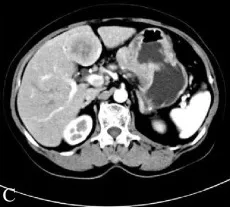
(C) Computed tomography (CT) of the upper abdomen showed thickening of the gastric wall in the cardia and the lesser curvature of the stomach, enlargement of lymph nodes in the lesser omentum and space occupying lesions of liver.
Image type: radiology (ct)